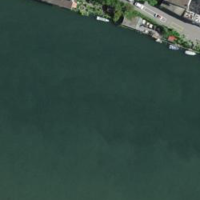
EUNIS habitat code: 15
Species observed at this site:
Clematis vitalba